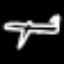
Label: airplane